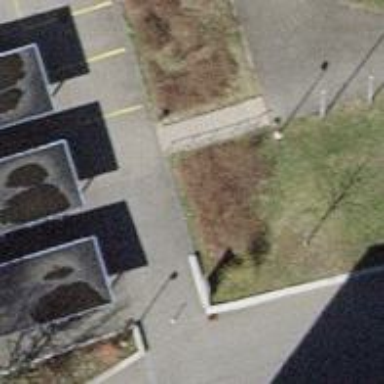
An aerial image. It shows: Bicycle parking facility.